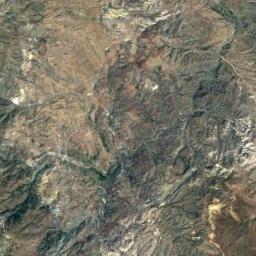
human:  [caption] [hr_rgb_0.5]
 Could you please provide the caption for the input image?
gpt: The mountain has a rugged surface and its rocks are brown and dark gray .

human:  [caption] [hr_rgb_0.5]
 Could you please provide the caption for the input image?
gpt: The mountain is consist of the bare land .

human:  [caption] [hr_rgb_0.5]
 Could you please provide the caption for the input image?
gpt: The vegetation coverage of the mountains is low .

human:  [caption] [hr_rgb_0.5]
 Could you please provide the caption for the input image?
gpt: There is not the even mountain .

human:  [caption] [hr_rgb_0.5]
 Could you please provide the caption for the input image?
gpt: There are some cracks on the brown mountain .